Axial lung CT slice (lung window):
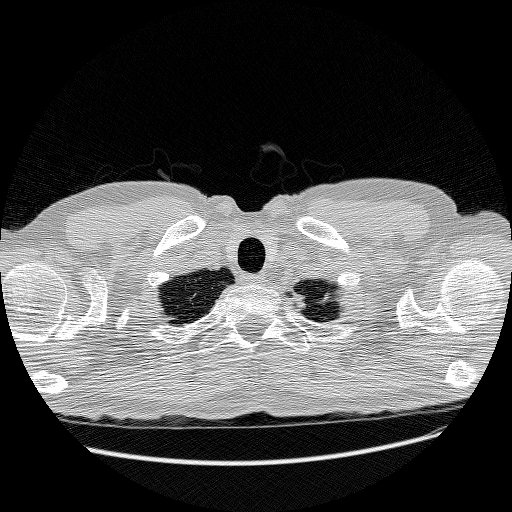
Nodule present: no